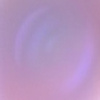
Label: sunburn